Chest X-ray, PA view. Patient: 16 years old, sex F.
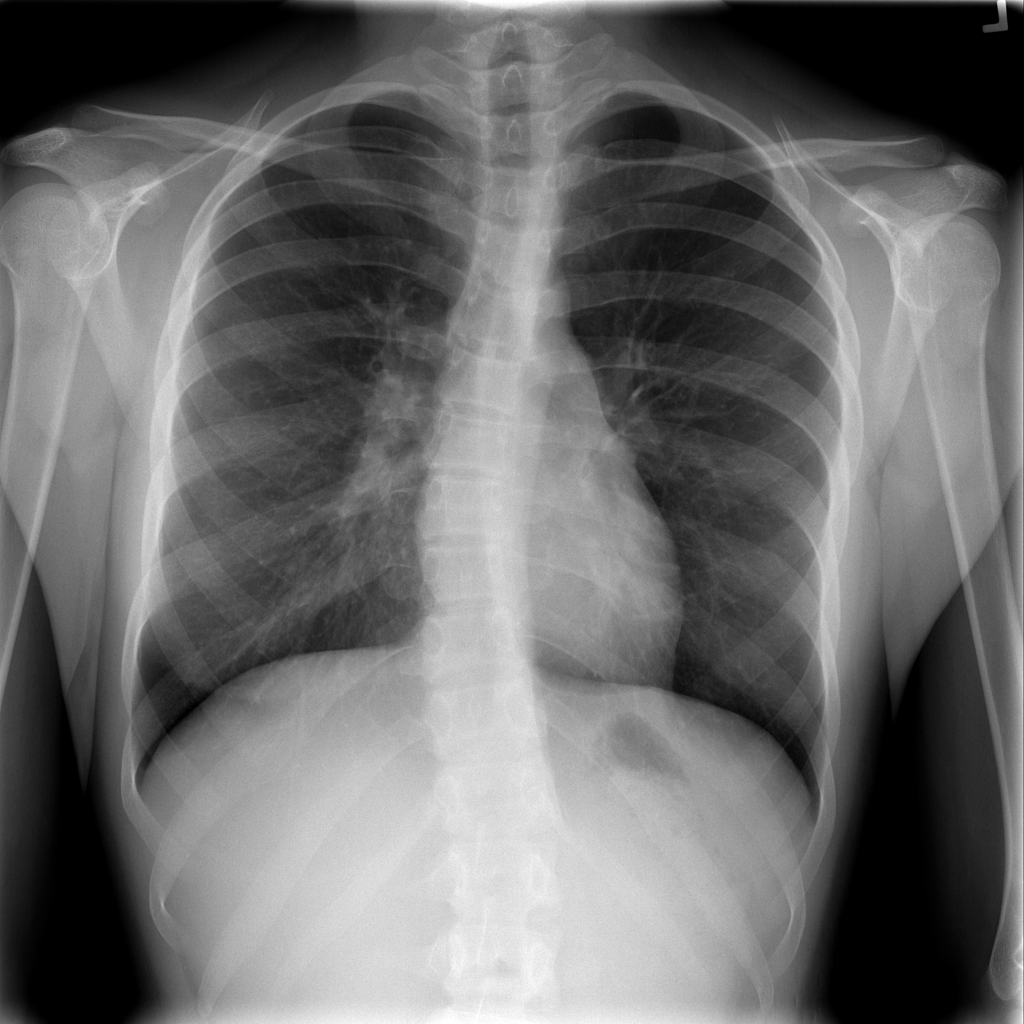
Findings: No Finding